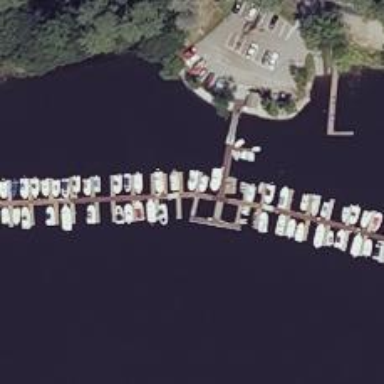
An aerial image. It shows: Man-made pier.